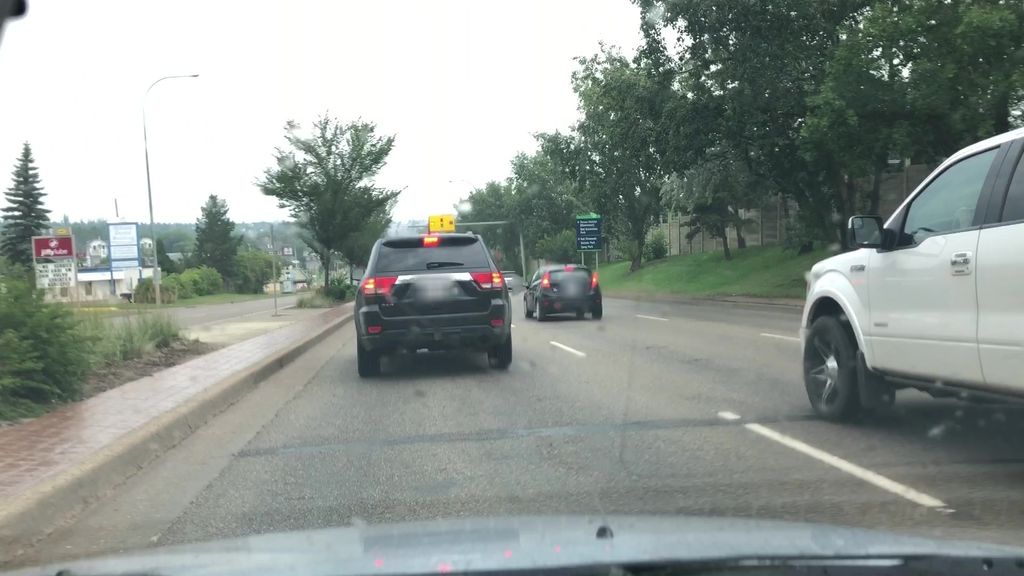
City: edmonton